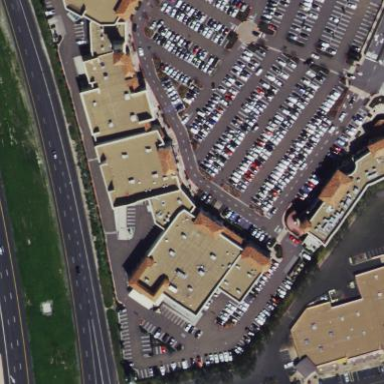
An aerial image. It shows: Parking area.